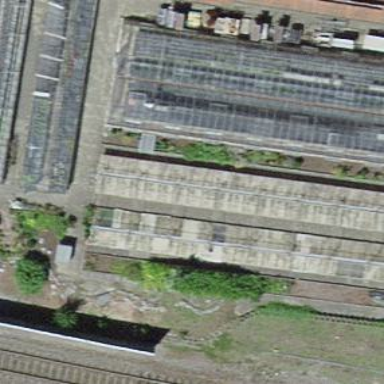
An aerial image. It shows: Greenhouse.